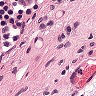
Metastatic tissue present: no